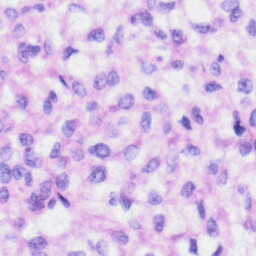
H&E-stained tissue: Liver